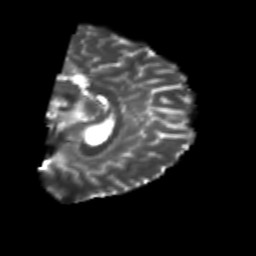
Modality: T2w
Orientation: sagittal
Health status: healthy
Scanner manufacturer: philips
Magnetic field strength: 3 T
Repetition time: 6.964 s
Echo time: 0.092 s